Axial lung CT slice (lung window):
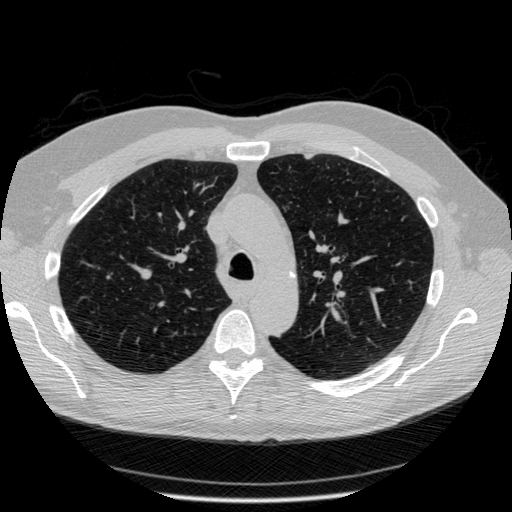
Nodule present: no